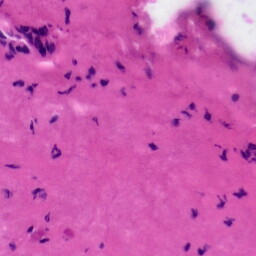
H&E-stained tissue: Tonsil